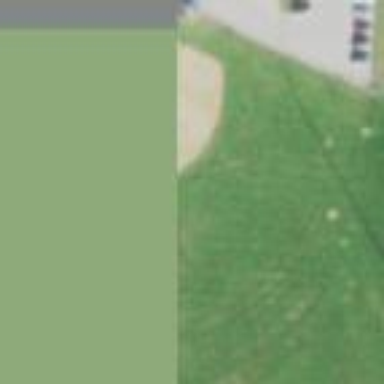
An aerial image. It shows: Grass pitch designated for softball.